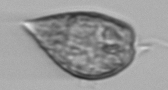
Label: Prorocentrum_micans